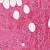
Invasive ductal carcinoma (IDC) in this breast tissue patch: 0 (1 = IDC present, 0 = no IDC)